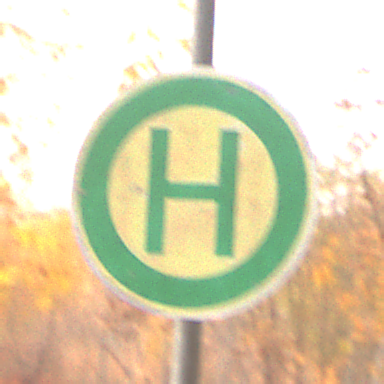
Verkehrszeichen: Haltestelle
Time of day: SunriseSunset
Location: Roofed (Suburban)
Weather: Clear
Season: NotSpecified
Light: Natural